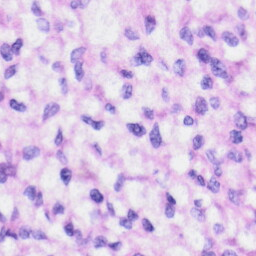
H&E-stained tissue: Liver